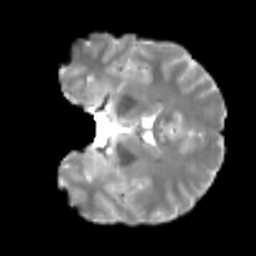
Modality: T2w
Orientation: coronal
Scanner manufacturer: siemens
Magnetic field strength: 3 T
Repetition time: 4 s
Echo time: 0.0594 s